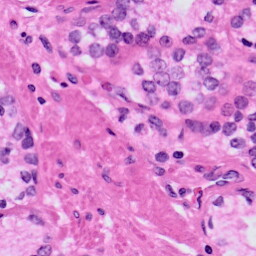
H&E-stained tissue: Prostate